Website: crate-barrel
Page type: billing-address
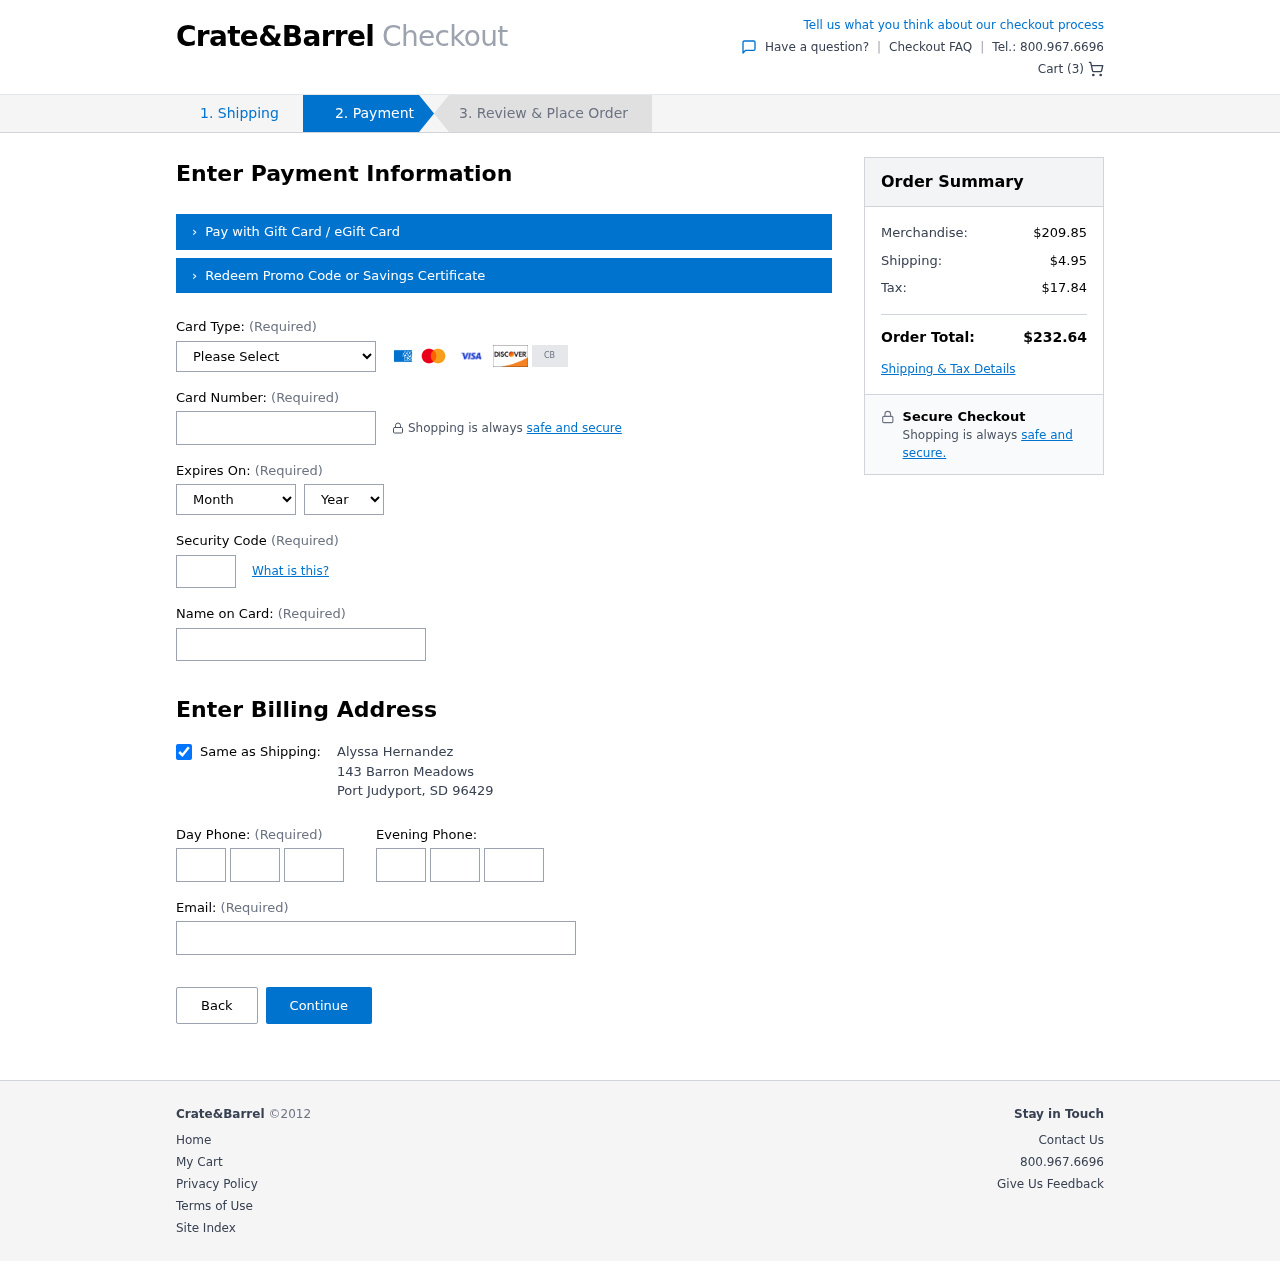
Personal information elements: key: PII_CARD_CVV
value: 447
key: PII_CARD_EXPIRY_MONTH
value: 06
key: PII_CARD_EXPIRY_YEAR
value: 29
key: PII_CARD_NUMBER
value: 5133 3779 1498 6196
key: PII_CARD_TYPE
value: Mastercard
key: PII_CITY
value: Port Judyport
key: PII_EMAIL
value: ahernandez@hotmail.com
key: PII_FULLNAME
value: Alyssa Hernandez
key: PII_PHONE_ALT_AREA
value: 815
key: PII_PHONE_ALT_PREFIX
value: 790
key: PII_PHONE_ALT_SUFFIX
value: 1369
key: PII_PHONE_AREA
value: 218
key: PII_PHONE_PREFIX
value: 420
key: PII_PHONE_SUFFIX
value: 8580
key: PII_POSTCODE
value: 96429
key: PII_STATE_ABBR
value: SD
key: PII_STREET
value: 143 Barron Meadows
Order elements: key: ORDER_NUM_ITEMS
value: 3
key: ORDER_SUBTOTAL
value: $209.85
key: ORDER_SHIPPING_COST
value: $4.95
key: ORDER_TAX
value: $17.84
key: ORDER_TOTAL
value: $232.64